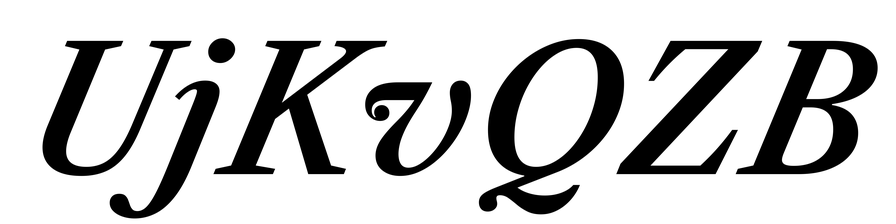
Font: LibreCaslonText-Italic_SemiBold_Italic